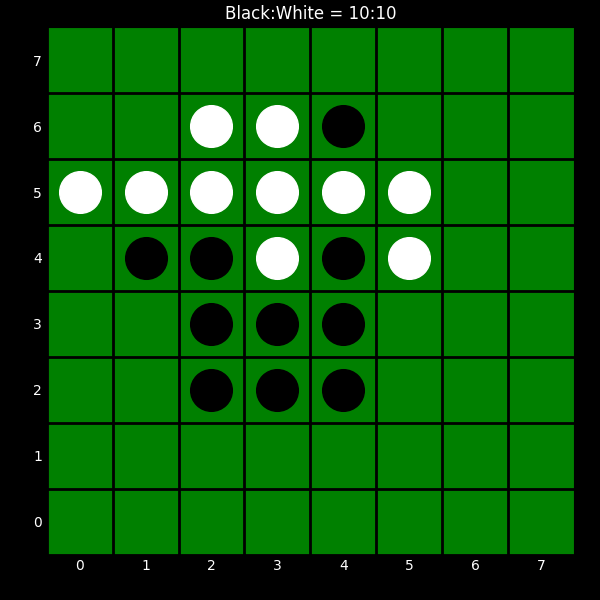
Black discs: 10
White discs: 10